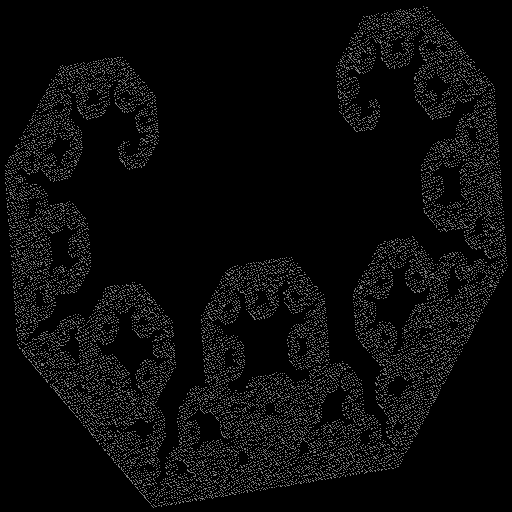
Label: c_curve